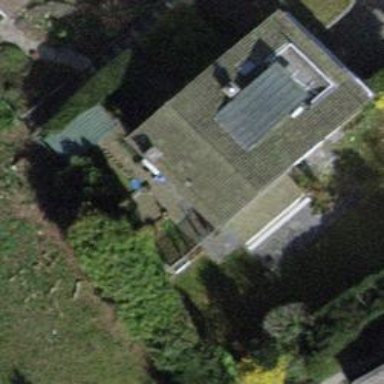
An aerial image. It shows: Detached building with gabled roof.